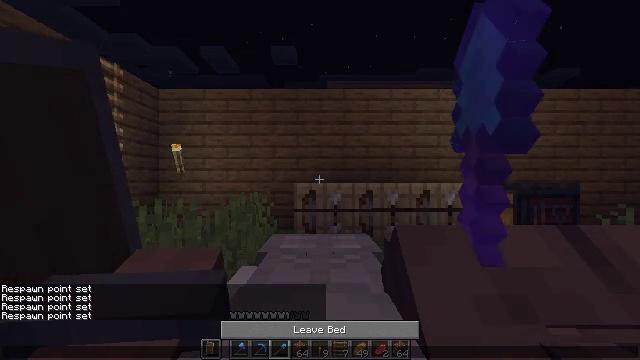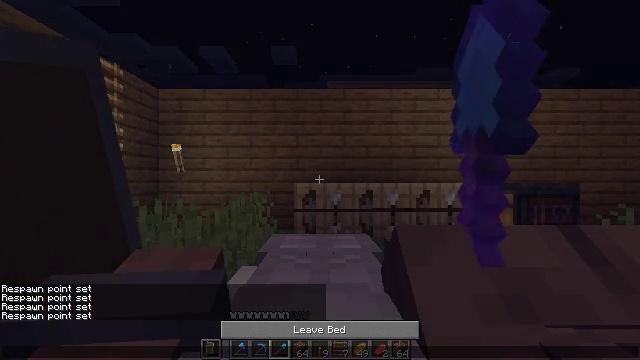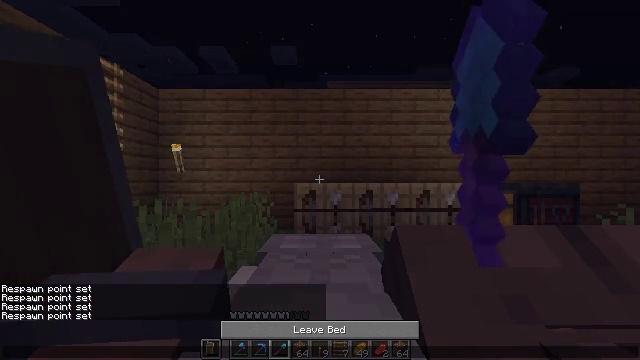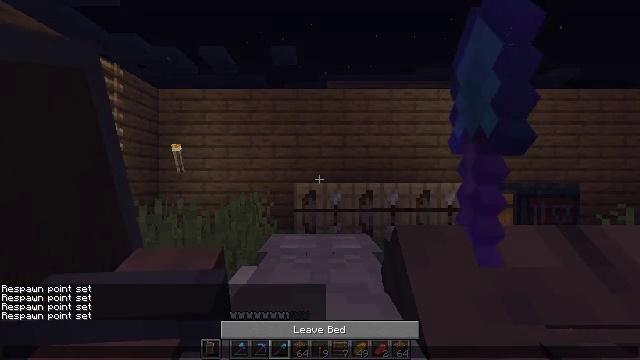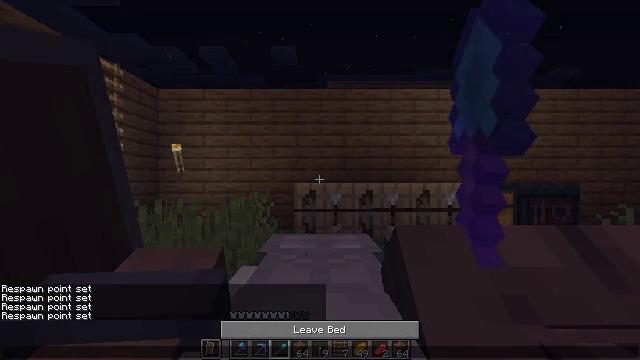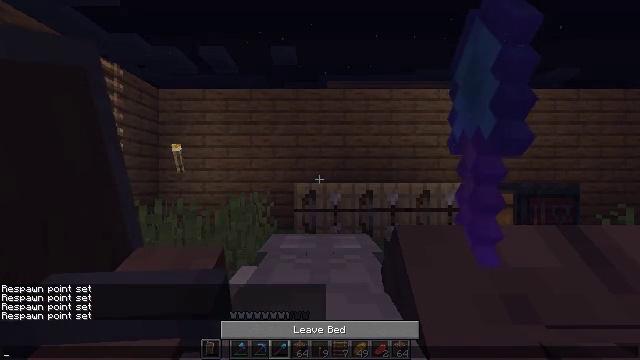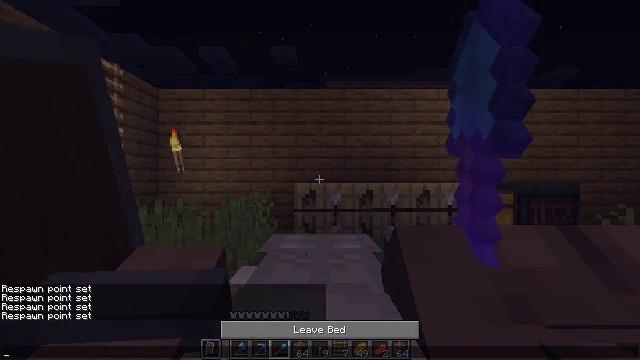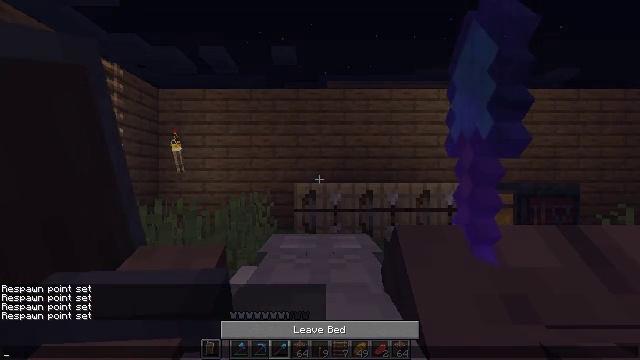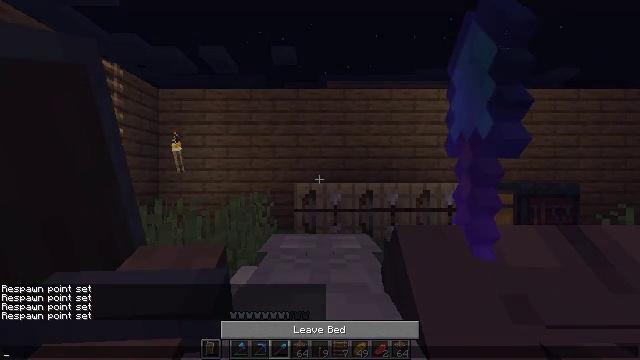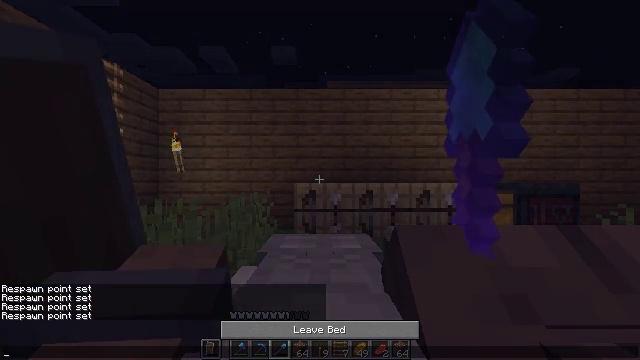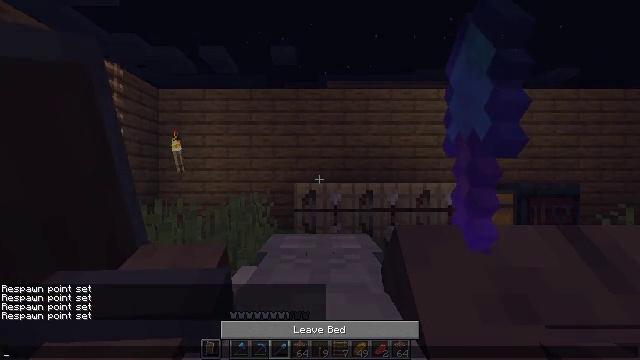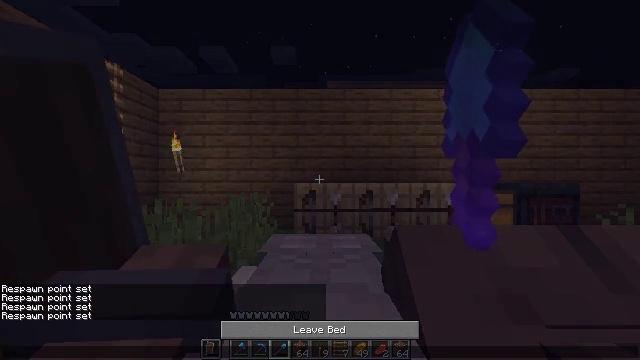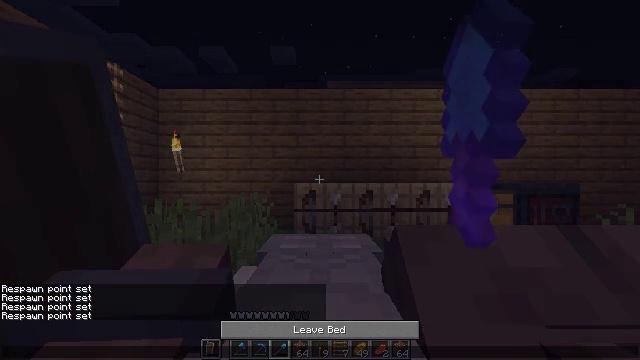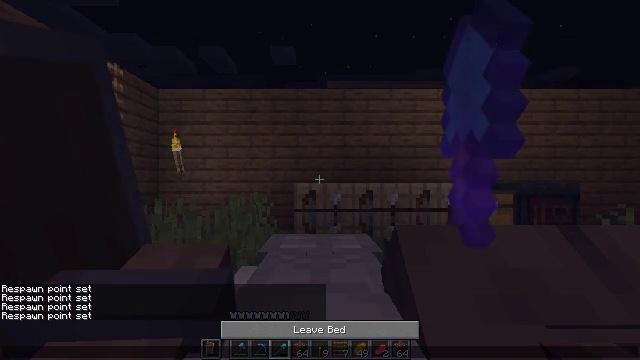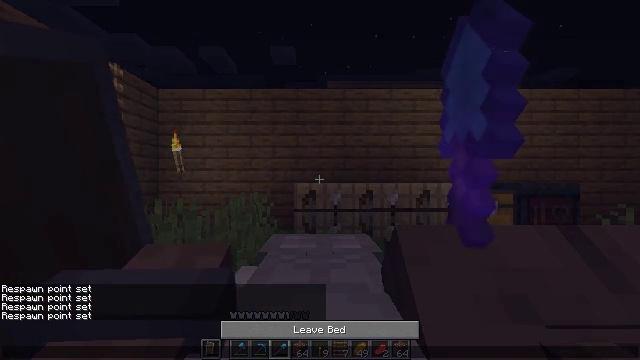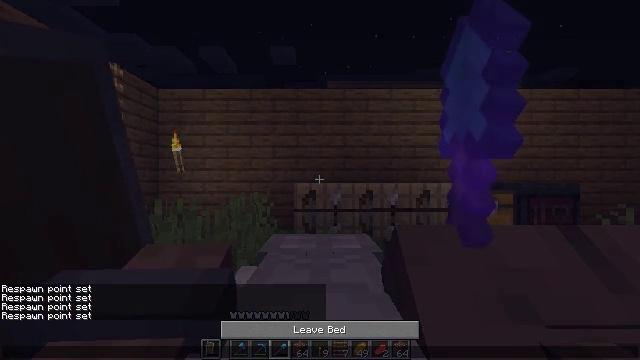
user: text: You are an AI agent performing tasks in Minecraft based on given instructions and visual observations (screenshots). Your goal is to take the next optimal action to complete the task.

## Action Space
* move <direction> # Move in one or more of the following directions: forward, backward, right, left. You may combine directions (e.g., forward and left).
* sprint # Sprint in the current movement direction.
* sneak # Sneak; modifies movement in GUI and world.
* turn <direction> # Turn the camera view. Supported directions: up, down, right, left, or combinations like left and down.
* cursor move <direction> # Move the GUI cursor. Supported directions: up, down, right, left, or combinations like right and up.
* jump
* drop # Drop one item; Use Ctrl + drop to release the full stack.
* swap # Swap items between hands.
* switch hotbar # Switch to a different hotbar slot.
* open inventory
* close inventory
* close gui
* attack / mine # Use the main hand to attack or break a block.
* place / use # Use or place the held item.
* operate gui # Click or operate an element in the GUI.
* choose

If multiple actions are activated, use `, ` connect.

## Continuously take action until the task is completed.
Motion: motion action
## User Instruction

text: Combat the skeleton.
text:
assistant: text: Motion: no_op
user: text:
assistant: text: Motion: no_op
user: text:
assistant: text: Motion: no_op
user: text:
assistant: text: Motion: no_op
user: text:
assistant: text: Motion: no_op
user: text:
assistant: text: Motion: no_op
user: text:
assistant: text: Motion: no_op
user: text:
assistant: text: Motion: no_op
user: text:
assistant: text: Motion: no_op
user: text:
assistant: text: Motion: no_op
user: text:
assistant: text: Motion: no_op
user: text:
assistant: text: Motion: no_op
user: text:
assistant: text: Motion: no_op
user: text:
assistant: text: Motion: no_op
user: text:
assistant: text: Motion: no_op
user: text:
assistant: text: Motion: no_op
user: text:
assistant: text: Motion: no_op
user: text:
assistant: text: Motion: no_op
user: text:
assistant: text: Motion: no_op
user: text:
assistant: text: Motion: no_op
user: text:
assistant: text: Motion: no_op
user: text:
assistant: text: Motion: no_op
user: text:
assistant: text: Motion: no_op
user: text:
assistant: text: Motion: no_op
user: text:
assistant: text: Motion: no_op
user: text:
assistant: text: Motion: no_op
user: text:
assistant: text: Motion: no_op
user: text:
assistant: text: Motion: no_op
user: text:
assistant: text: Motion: no_op
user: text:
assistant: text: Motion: no_op